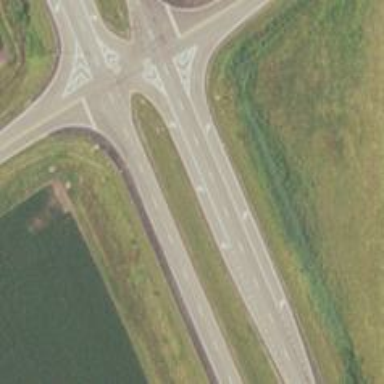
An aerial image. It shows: Road with left marking.